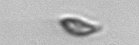
Label: Cryptophyta